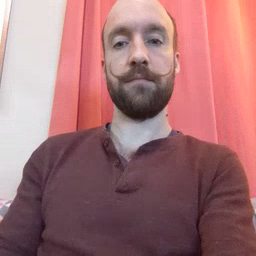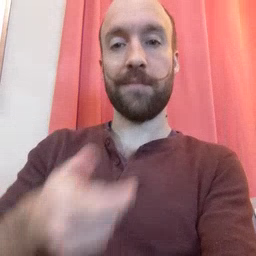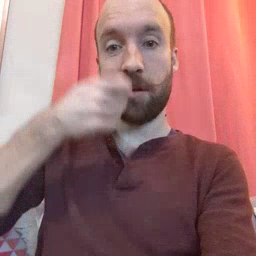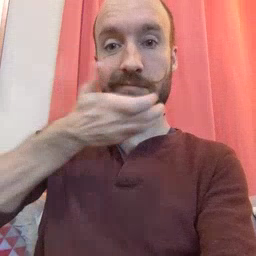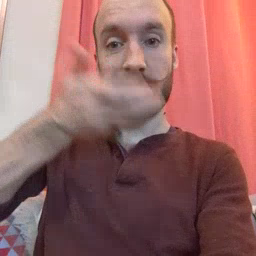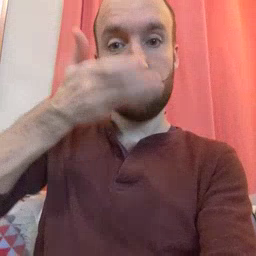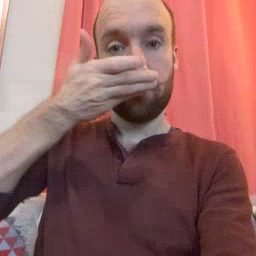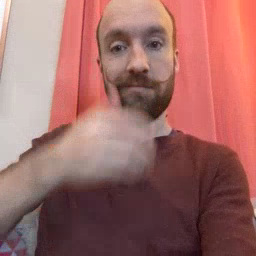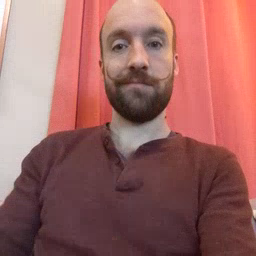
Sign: cereal